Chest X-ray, AP view. Patient: 11 years old, sex M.
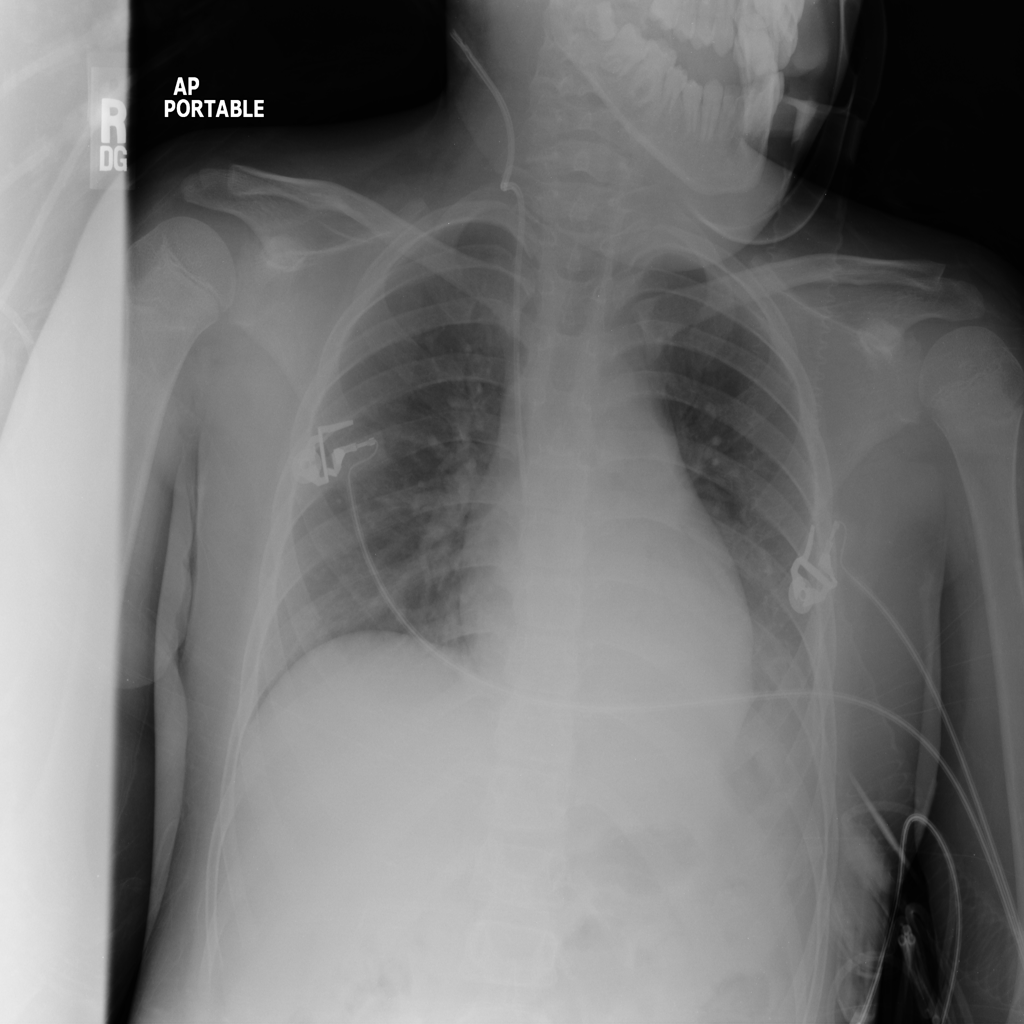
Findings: No Finding